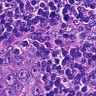
Metastatic tissue present: yes